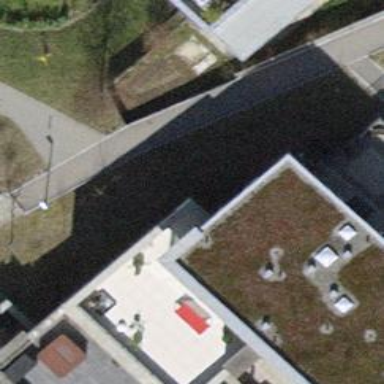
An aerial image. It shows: Building with flat roof.